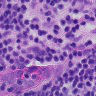
Metastatic tissue present: no